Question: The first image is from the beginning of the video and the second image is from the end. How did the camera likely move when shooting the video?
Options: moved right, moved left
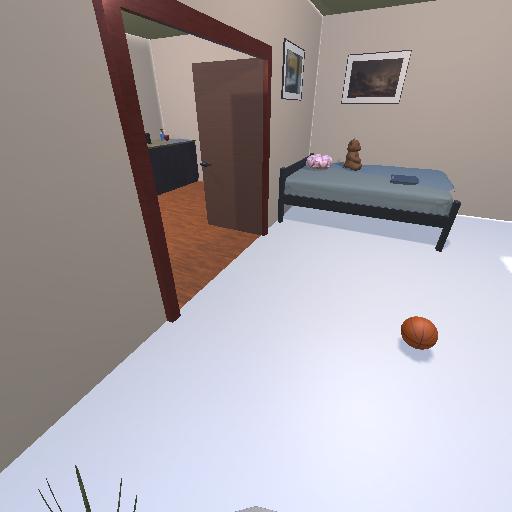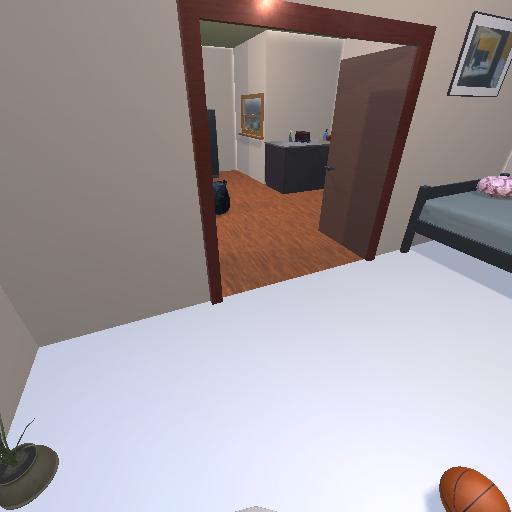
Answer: moved right